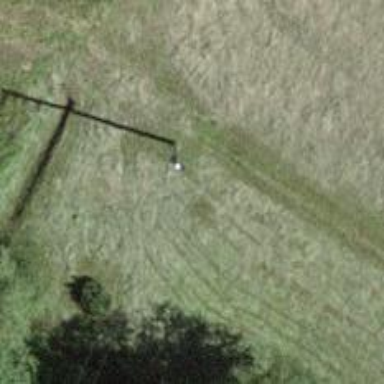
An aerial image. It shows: Minor power line.